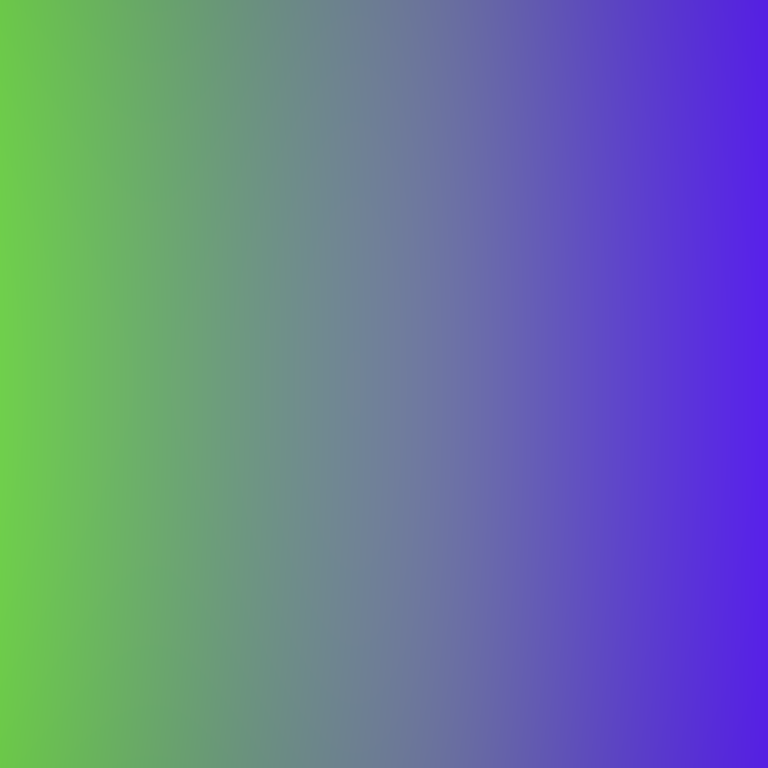
Abstract light effect, smooth gradient from vibrant green to deep purple, calm atmosphere, soft glow, no room, no furniture, no objects.